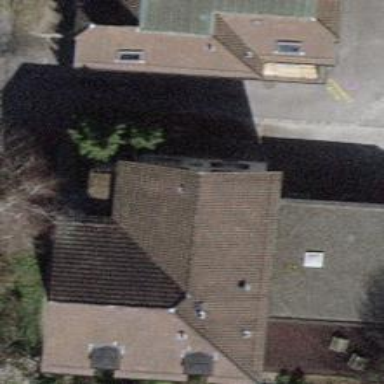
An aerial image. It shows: Kindergarten building with tile roof.